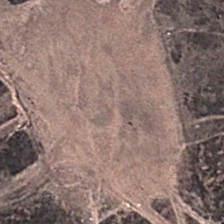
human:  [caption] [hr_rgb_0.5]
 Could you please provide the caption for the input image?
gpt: many green plants are around a irregular bareland .

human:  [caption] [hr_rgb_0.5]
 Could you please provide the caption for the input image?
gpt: many green plants are around a irregular bareland .

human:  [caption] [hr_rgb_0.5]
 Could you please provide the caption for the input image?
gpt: many green plants are around a irregular bareland .

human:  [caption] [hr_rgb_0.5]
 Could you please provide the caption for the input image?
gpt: many green plants are around a irregular bareland .

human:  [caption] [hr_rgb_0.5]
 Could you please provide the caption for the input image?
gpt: many green plants are around a irregular bareland .